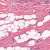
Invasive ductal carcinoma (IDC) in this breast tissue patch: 0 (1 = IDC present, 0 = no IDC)